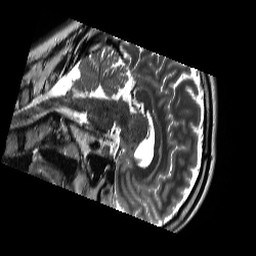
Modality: T2w
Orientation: sagittal
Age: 32
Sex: male